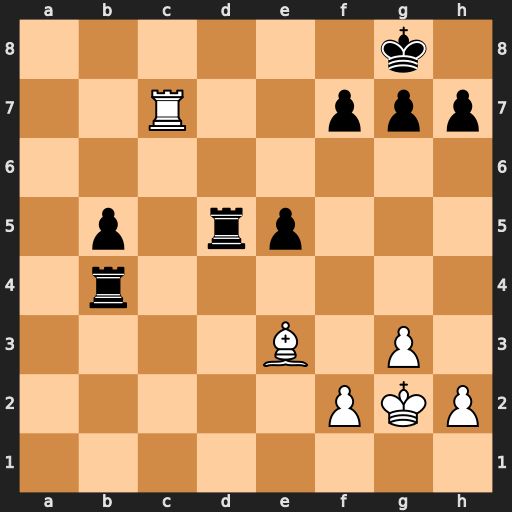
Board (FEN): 6k1/2R2ppp/8/1p1rp3/1r6/4B1P1/5PKP/8
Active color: w
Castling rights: -
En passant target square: -
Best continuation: Rc8+ Rd8 Rxd8#